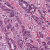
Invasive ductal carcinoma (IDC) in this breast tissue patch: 1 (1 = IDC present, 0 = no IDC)